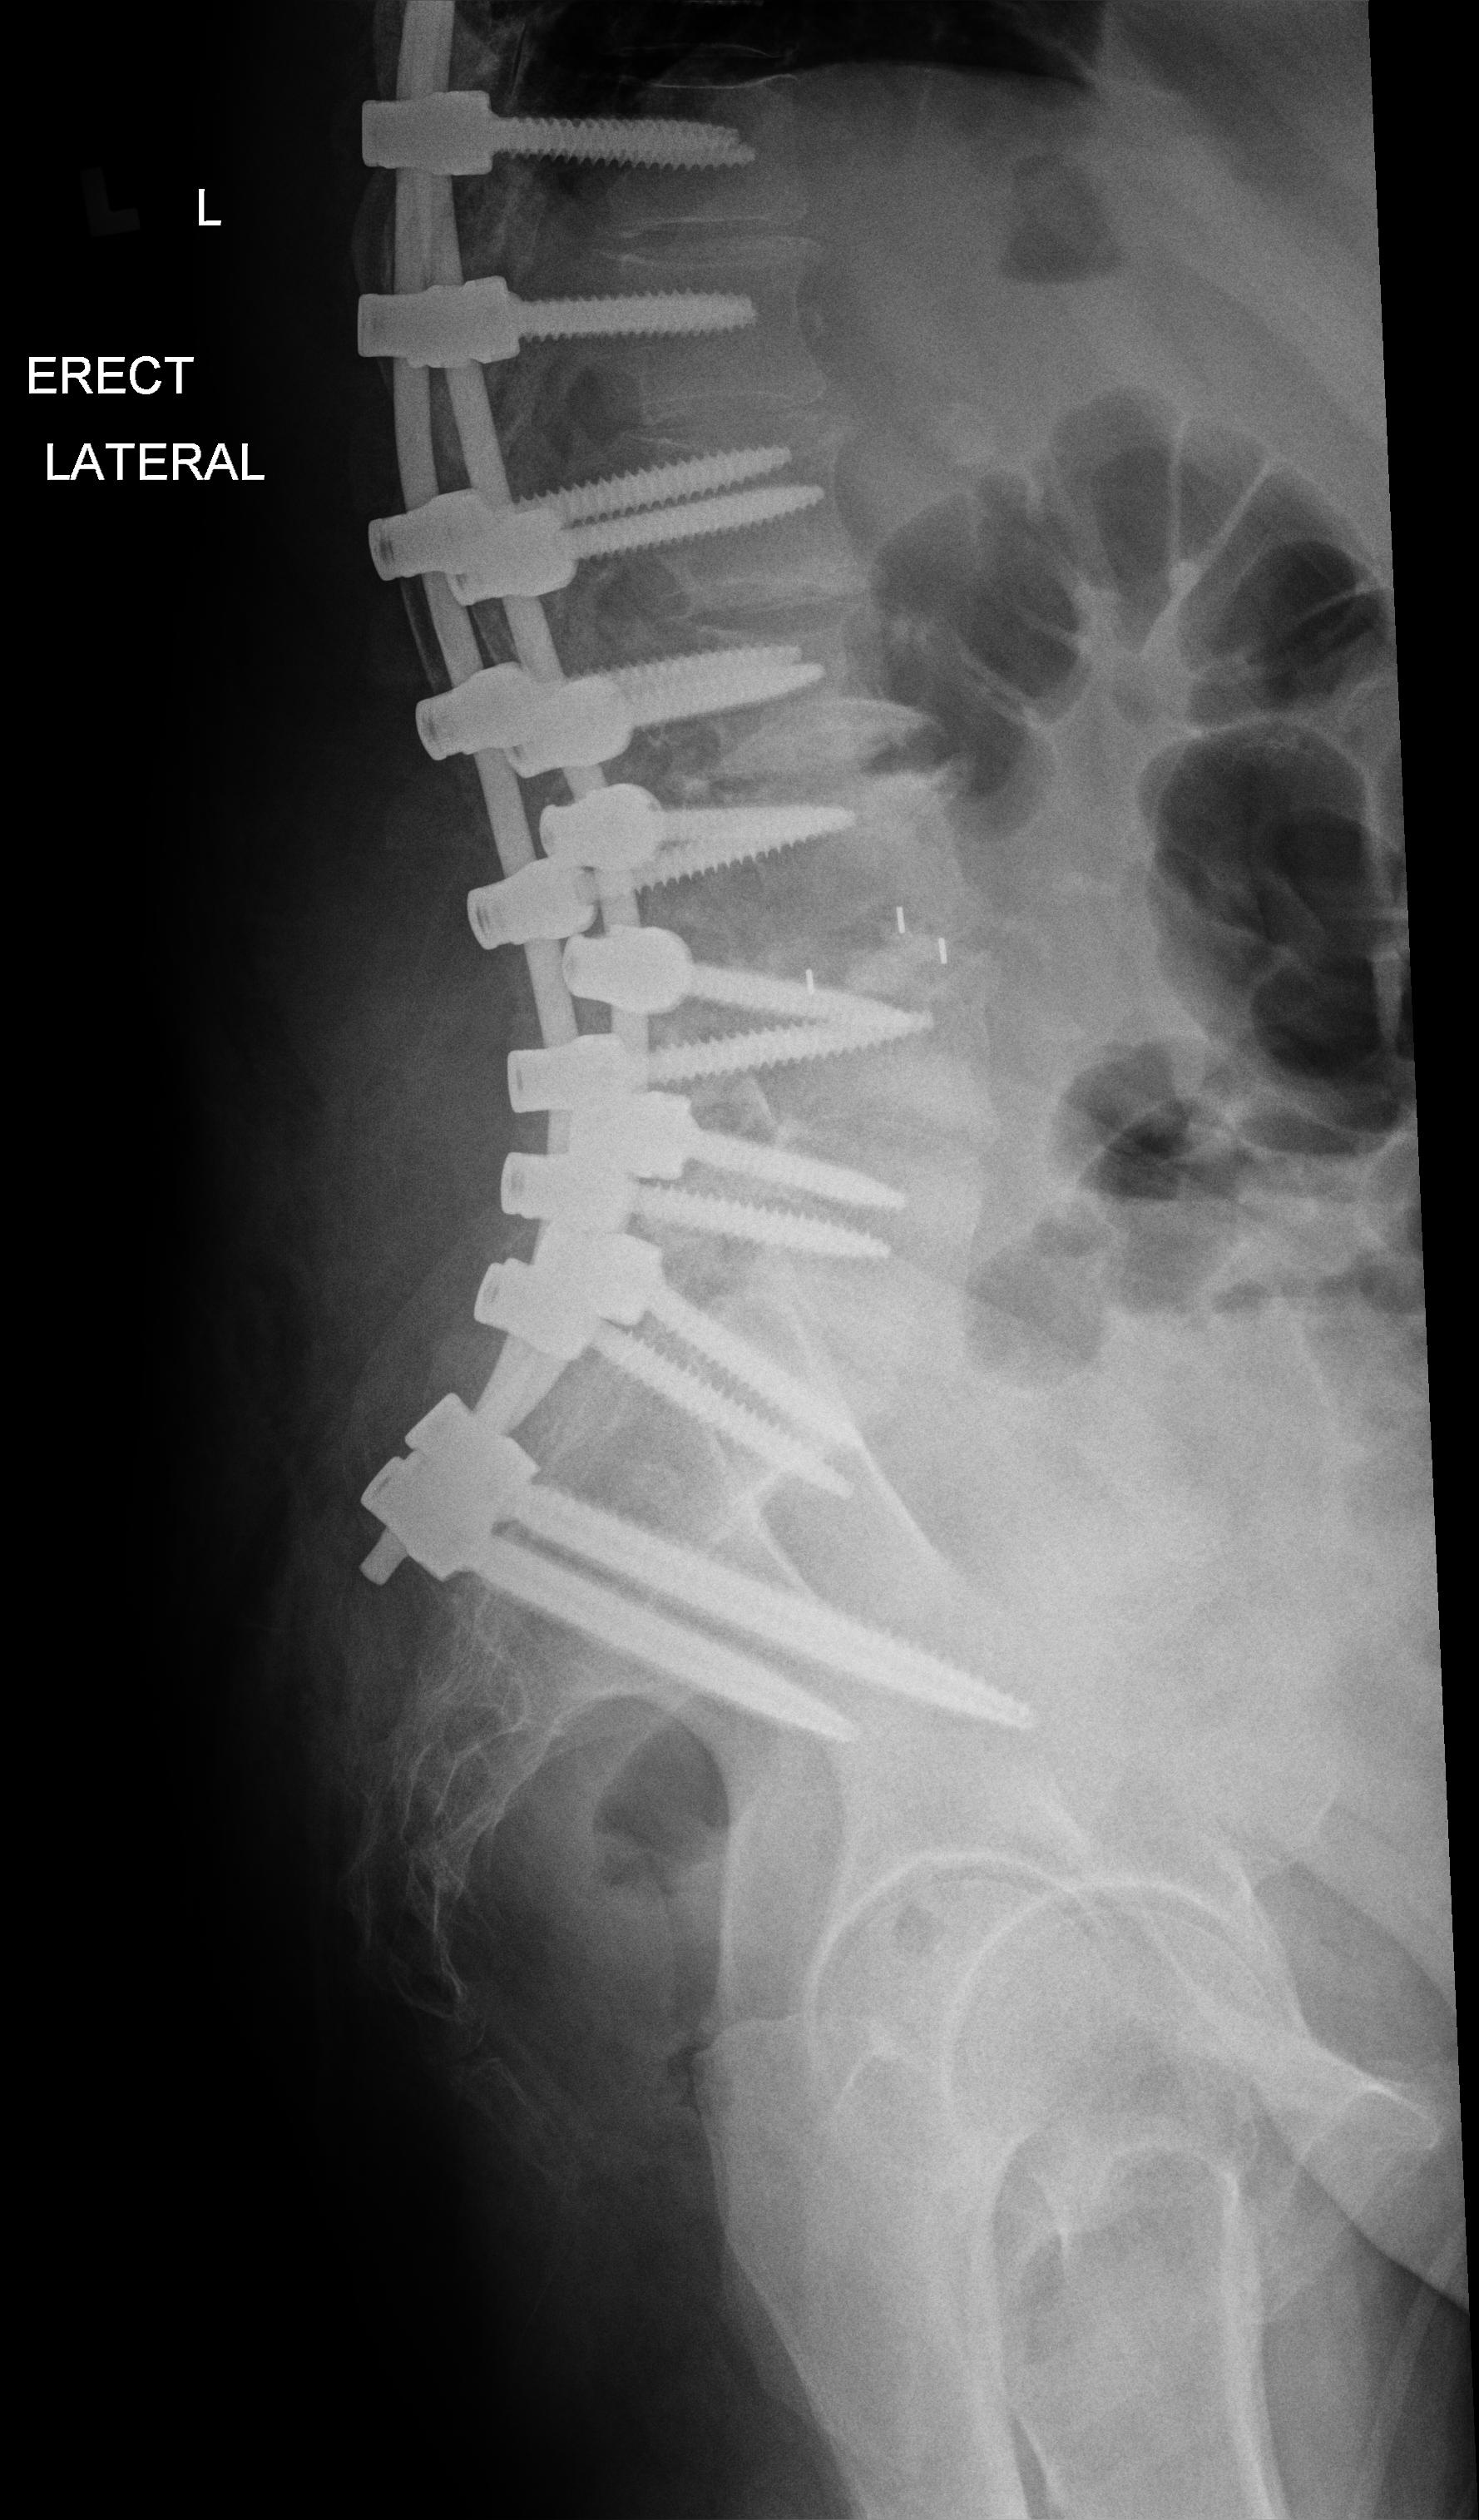
View: LATERAL
Implant manufacturer: Styker everest (K2M)